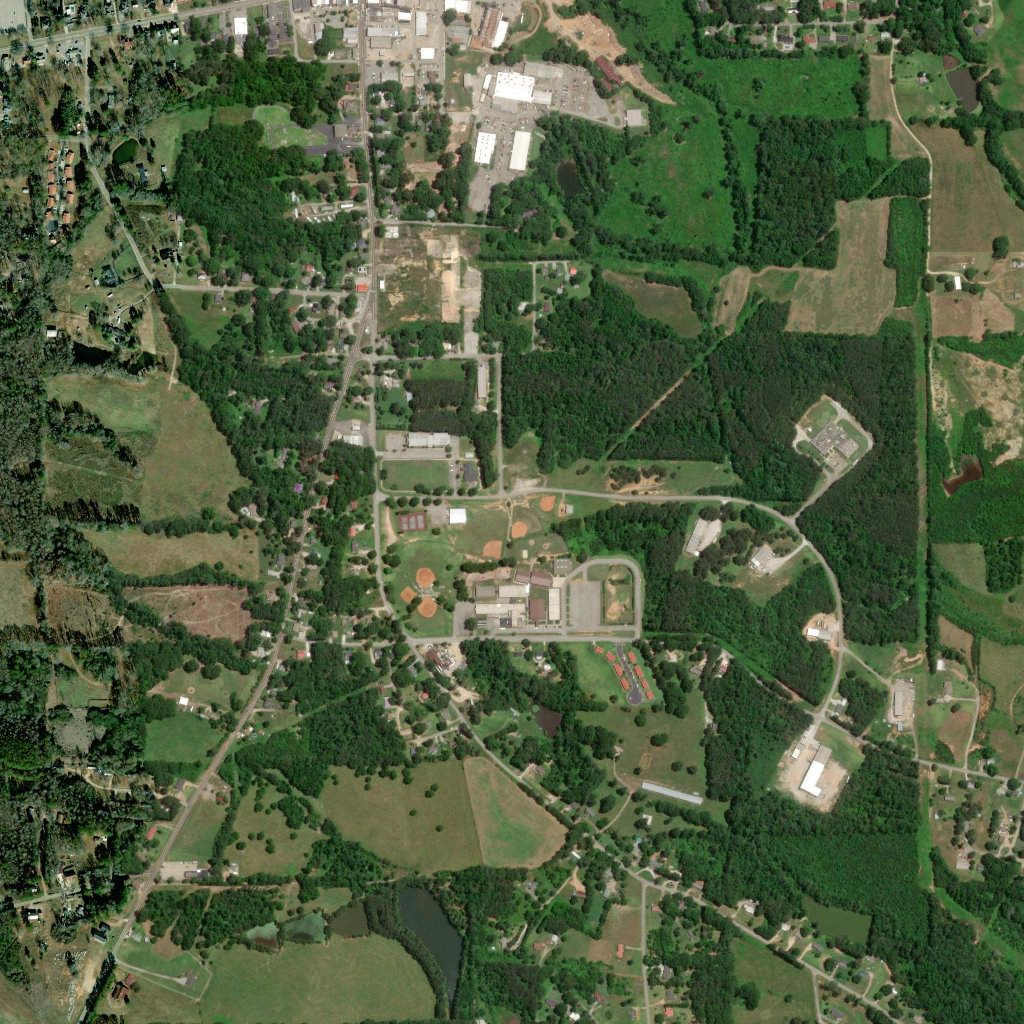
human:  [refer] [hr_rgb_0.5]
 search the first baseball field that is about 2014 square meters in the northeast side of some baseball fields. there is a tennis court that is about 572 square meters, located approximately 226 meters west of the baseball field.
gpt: <box>[[51, 48, 54, 51, 0]]</box>